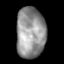
Tissue: lung
Cell type: Endothelial cells
Senescence score: 0.1549
Nuclear area (px): 1442
Mean DAPI intensity: 148.172